Question: I am trying to compile code checked out of SVN from another developer. Eclipse has been giving me a lot of trouble lately.
Here are my project-specific settings:

This is what the compile section of my ant file:
'''
<target name="compile" depends="build-common, init" description="Compile files. ">
<javac srcdir="${src_dir}" destdir="${build_dir}" debug="true" >
<classpath path="${tomcat_home}/lib/servlet-api.jar;" />
</javac>
</target>
'''
When I compile ( using Ant ) I get an error message:
'''
compile:
[javac] Compiling 3 source files to H:\MYCOMPANY\portletsuild
[javac] H:\MYCOMPANY\portlets\src\com\mycompany\portlets\CourseList.java:3: cannot access java.io.IOException
[javac] bad class file: C:\Program Files\Java\jre1.6.0_07\lib
t.jar(java/io/IOException.class)
[javac] class file has wrong version 49.0, should be 48.0
[javac] Please remove or make sure it appears in the correct subdirectory of the classpath.
[javac] import java.io.IOException;
[javac] ^
[javac] 1 error
'''
What does this error mean?
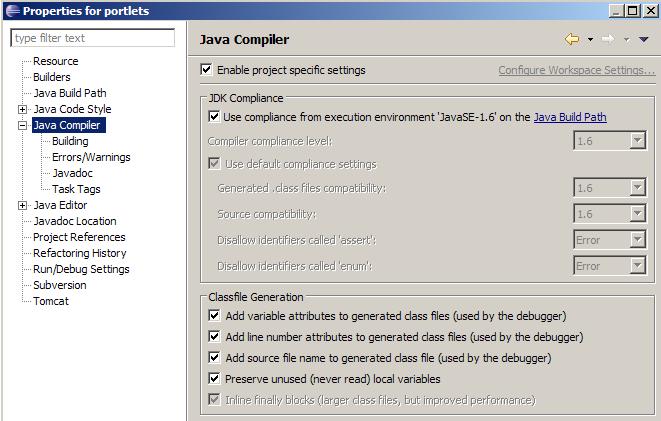
Answer: The class file version of 49.0 belongs to Java 1.5.x, whereas the one of 48.0 belongs to one of the Java 1.4.x version. The classfile structure had changed in 1.5 due to the introduction of several new features and changes made in the Java Language Specification.
From the error, one can deduce that a Java 1.4 classfile was expected, whereas a Java 1.5 classfile was found. It appears that the compiler is a Java 1.4 compiler, so you should attempt to verify whether you're using the right version of the Java compiler and also the right JDK (i.e. JDK home).
Ant tends to look for the javac executable in the $JAVA_HOME/bin/javac . If the JAVA_HOME environment variable has been set incorrectly, say to a Java 1.4 home, then there is a likelihood of getting the described error even in Eclipse.
The addition of entries to the PATH environment variable in altering the search classpath behavior of Ant, possibly resulting in a different tools.jar being used for the purpose of compiling the sources. This might be due to the jvm.dll from the JRE 1.4.2 installation being used to run Eclipse (and hence Ant).